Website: home-depot
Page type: customer-info-address
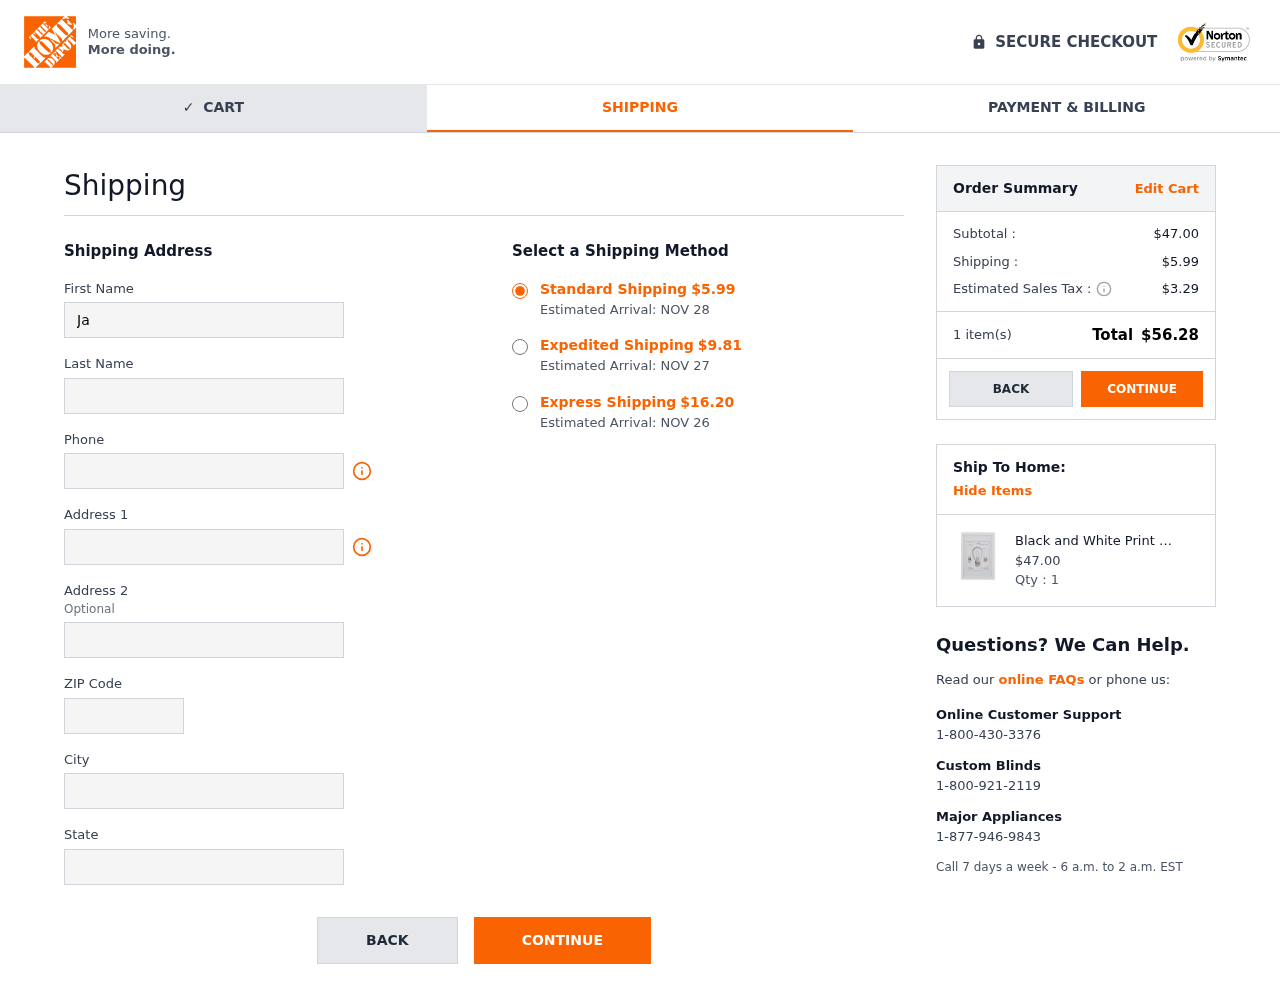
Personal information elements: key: PII_CITY
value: Williammouth
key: PII_FIRSTNAME
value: James
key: PII_LASTNAME
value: Williams
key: PII_PHONE
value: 8808399608
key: PII_POSTCODE
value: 97403
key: PII_STATE
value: Rhode Island
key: PII_STREET
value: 4258 Garrett Mews Suite 910
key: PII_STREET2
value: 564 Johnson Underpass
Product elements: key: PRODUCT1_NAME
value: Black and White Print of 1891 Bulb in White Frame, 15" x 21"
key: PRODUCT1_PRICE
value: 47
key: PRODUCT1_QUANTITY
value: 1
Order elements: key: ORDER_SHIPPING_COST
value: $5.99
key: ORDER_DELIVERY_DATE
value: Estimated Arrival: NOV 28
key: ORDER_SHIPPING_COST_EXPEDITED
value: $9.81
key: ORDER_DELIVERY_DATE_EXPEDITED
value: Estimated Arrival: NOV 27
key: ORDER_SHIPPING_COST_EXPRESS
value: $16.20
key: ORDER_DELIVERY_DATE_EXPRESS
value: Estimated Arrival: NOV 26
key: ORDER_SUBTOTAL
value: $47.00
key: ORDER_TAX
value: $3.29
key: ORDER_NUM_ITEMS
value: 1 item(s)
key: ORDER_TOTAL
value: $56.28